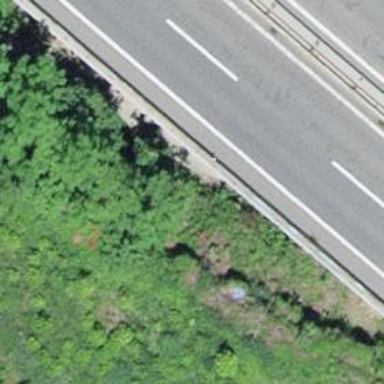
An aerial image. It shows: Tunnel under the road used for service purposes.